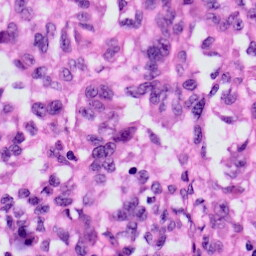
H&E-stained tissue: Skin